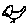
Label: bird